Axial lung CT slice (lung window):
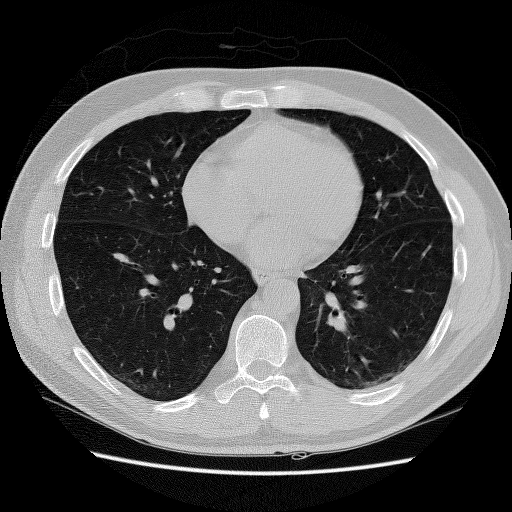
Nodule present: no